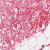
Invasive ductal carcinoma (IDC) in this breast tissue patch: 0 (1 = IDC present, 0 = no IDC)